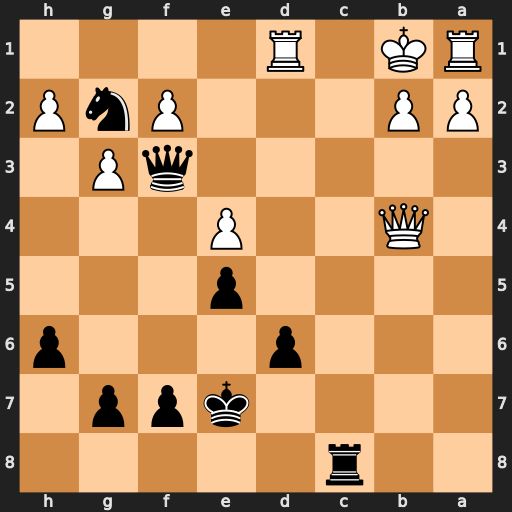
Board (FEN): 2r5/4kpp1/3p3p/4p3/1Q2P3/5qP1/PP3PnP/RK1R4
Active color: b
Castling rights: -
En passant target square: -
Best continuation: Qxd1#